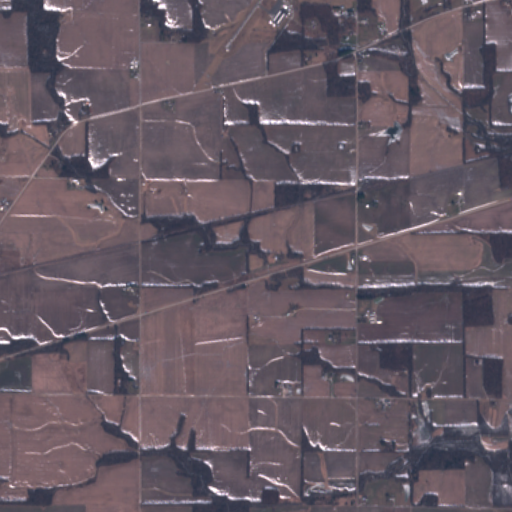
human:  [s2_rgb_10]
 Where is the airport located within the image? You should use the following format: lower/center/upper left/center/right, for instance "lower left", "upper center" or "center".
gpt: The airport is located in the upper of the image.
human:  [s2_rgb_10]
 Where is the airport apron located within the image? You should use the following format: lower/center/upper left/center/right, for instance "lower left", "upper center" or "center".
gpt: The airport apron is located in the upper center of the image.
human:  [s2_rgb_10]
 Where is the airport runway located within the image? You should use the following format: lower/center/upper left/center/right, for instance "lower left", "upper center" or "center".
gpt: The airport runway is located in the upper center of the image.
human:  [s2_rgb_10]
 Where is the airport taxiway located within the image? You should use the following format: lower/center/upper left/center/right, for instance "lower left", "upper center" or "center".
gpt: The airport taxiway is located in the upper center of the image.
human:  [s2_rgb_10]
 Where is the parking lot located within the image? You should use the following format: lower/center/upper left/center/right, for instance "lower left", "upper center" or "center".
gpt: The parking lot is located in the upper center of the image.
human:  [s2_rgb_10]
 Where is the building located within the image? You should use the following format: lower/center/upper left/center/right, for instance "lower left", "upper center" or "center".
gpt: The building is located in the upper center of the image.
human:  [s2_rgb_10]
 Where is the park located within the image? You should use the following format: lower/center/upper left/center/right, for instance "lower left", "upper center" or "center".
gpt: There is no park in the image.